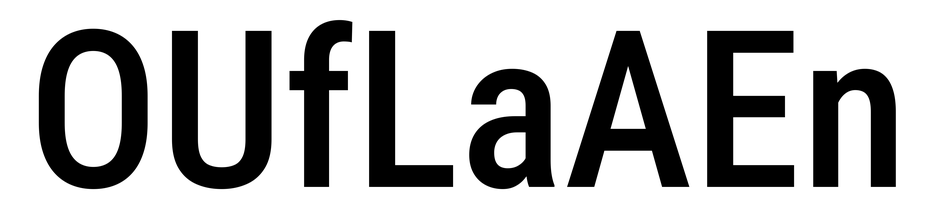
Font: Roboto_Condensed_Medium